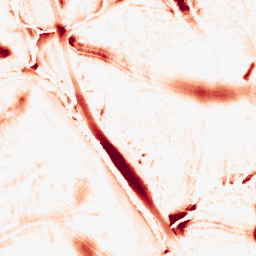
Category: morphological
Decomposition family: tophat
Decomposition parameters: size: 20
mode: white
Upsampling method: bspline
Upsampling parameters: scale: 8
Upsampling scale: 8